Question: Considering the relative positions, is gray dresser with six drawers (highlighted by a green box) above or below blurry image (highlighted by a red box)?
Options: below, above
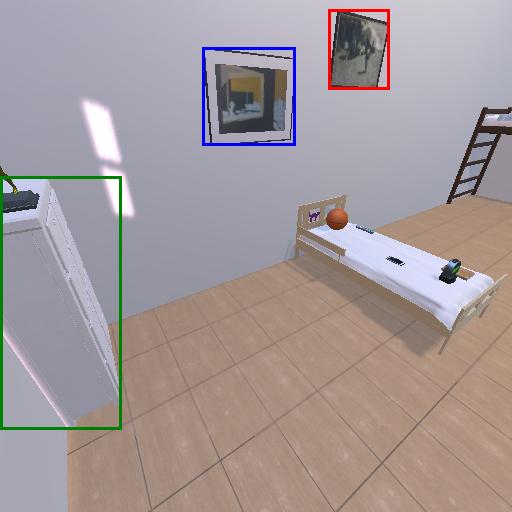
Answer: below